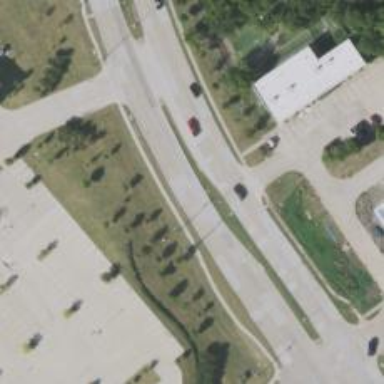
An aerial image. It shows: Secondary road.